Question: I have a "TableConsolidado" component in which I have a button called "Test" that when clicked calls the "copiarDatos" function, in this function I do a "setDatosPorCopiar" to update the "DatosPorCopiar" state, in turn I handle a useEffect that when the state of this "DatosPorCopiar" changes, it will perform an action that is "mapDatosPorCopiar" in which I save data in firestore, the problem is that when I click on the "Test" button the component does not update

'''
const TableConsolidado = ({ confirmDelete, data, names, anio, mes }) => {
const [datosPorCopiar, setDatosPorCopiar] = useState([]);
const [helper, setHelper] = useState(false);
const copiarDatos = () => {
const meses = [
"diciembre",
"enero",
"febrero",
];
let mesAnterior;
let anioNuevo = anio;
if (mes === "diciembre") {
// si el caso es diciembre, entonces el anterior es noviembre.
mesAnterior = "noviembre";
} else {
// en cualquier otro caso, el mes anterior es el que se encuentra una posicion antes en el arreglo de meses.
const indiceMesActual = meses.indexOf(mes);
mesAnterior = meses[indiceMesActual - 1];
}
if (mesAnterior === "diciembre") {
anioNuevo = anio - 1;
}
data
.filter((dat) => dat.mes === mesAnterior && dat.anio === anioNuevo)
.map((da) =>
setDatosPorCopiar((prevState) => [
...prevState,
{
anio: da.anio,
dni: da.dni,
id: da.id,
lastName: da.lastName,
mes: da.mes,
montoPagado: da.montoPagado,
name: da.name,
notas: da.notas,
phone: da.phone,
price: da.price,
roomName: da.roomName,
},
])
);
console.log("se ejecuto copiar datos (pasar datos al state)");
};
const mapDatosPorCopiar = async () => {
datosPorCopiar.map(async (datos) => {
await addDoc(consolidadosCollection, {
dni: datos.dni,
anio: datos.anio,
mes: mes,
lastName: datos.lastName,
name: datos.name,
phone: datos.phone,
price: datos.price,
roomName: datos.roomName,
});
console.log("se guardaron los datos en la bd");
});
};
useEffect(() => {
if (datosPorCopiar.length > 0) {
console.log("ingreso al use effect y ejecuto");
mapDatosPorCopiar();
} else {
console.log("ingreso pero no ejecuto");
}
}, [datosPorCopiar]);
return (
<>
<hr />
<div className="container">
<div className="row">
<div className="col">
<div className="d-grid gap-2">
<Link
to="/createconsolidado"
state={{ names: names, anio: anio, mes: mes }}
className="btn btn-secondary mt-2 mb-2"
>
CREATE
</Link>
</div>
<table className="table table-dark table-hover">
<thead>
<tr>
<th>CUARTO</th>
<th>DNI</th>
<th>NOMBRES</th>
<th>APELLIDOS</th>
<th>TELEFONO</th>
<th>PRECIO</th>
<th>MONTO PAGADO</th>
<th>NOTAS</th>
<th>ACCION</th>
</tr>
</thead>
<tbody>
{data
.filter((dat) => dat.mes === mes && dat.anio === anio)
.map((dat) => (
<tr key={dat.id}>
<td>{dat.roomName}</td>
<td>{dat.dni}</td>
<td>{dat.name}</td>
<td>{dat.lastName}</td>
<td>{dat.phone}</td>
<td>{dat.price}</td>
<td>{dat.montoPagado}</td>
<td>{dat.notas}</td>
<td>
<Link
to={'/edit/${dat.id}'}
state={{ names: names }}
className="btn btn-light"
>
<i className="fa-solid fa-pencil"></i>
</Link>
<button
onClick={() => {
confirmDelete(dat.id);
}}
className="btn btn-danger"
>
<i className="fa-solid fa-trash"></i>
</button>
</td>
</tr>
))}
</tbody>
</table>
<button onClick={copiarDatos} value={mes}>
Test
</button>
</div>
</div>
</div>
</>
);
};
export default TableConsolidado;
'''
If more information is needed, please leave me a comment so I can update the post
I want the component to be updated when I click on the "test" button
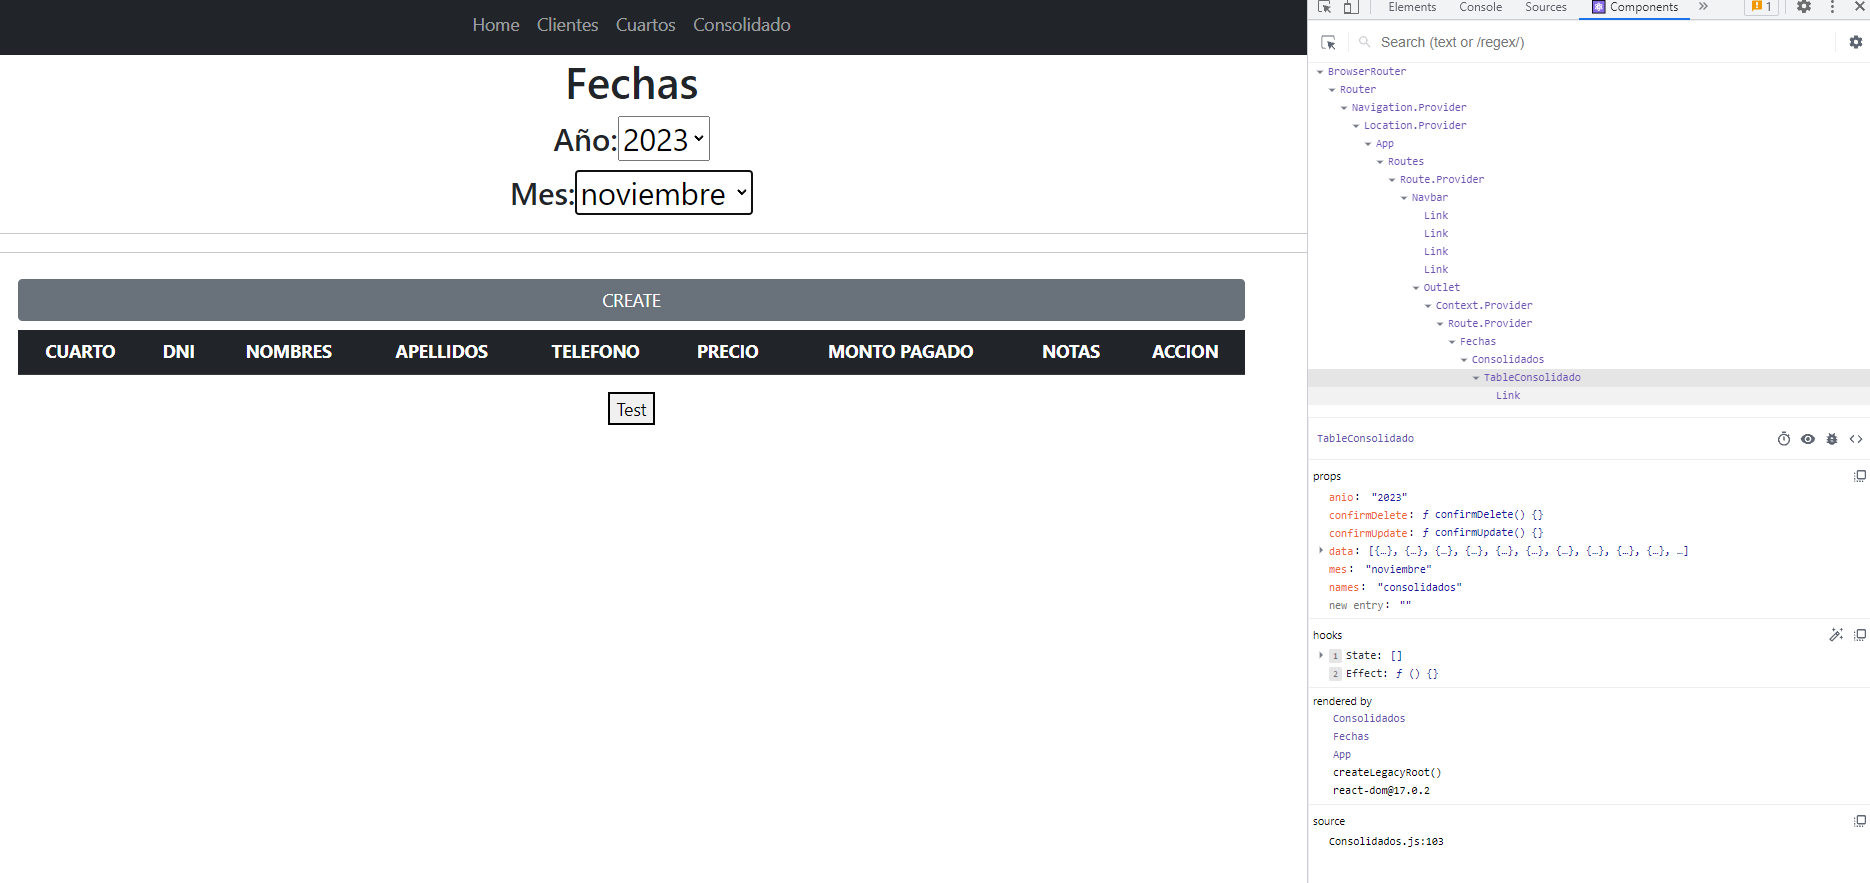
Answer: I would say that the problem is that you are rending the data from the prop data. And if the data prop doesn't update there will be no changes in the dom to update.
So my guess is that the parent (or where the data comes from needs to be updated up there somewhere).
You can test this by changing data for datosPorCopiar and you will see changes. But I guess this is not what you want in the end.
'''
// This is the data I'm talking about.
{data
.filter((dat) => dat.mes === mes && dat.anio === anio)
.map((dat) => (
<tr key={dat.id}>
<td>{dat.roomName}</td>
<td>{dat.dni}</td>
<td>{dat.name}</td>
<td>{dat.lastName}</td>
<td>{dat.phone}</td>
<td>{dat.price}</td>
<td>{dat.montoPagado}</td>
<td>{dat.notas}</td>
<td>
<Link
to={'/edit/${dat.id}'}
state={{ names: names }}
className="btn btn-light"
>
<i className="fa-solid fa-pencil"></i>
</Link>
<button
onClick={() => {
confirmDelete(dat.id);
}}
className="btn btn-danger"
>
<i className="fa-solid fa-trash"></i>
</button>
</td>
</tr>
))}
'''